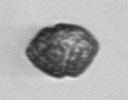
Label: Kryptoperidinium_triquetrum